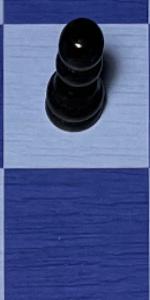
Label: Empty